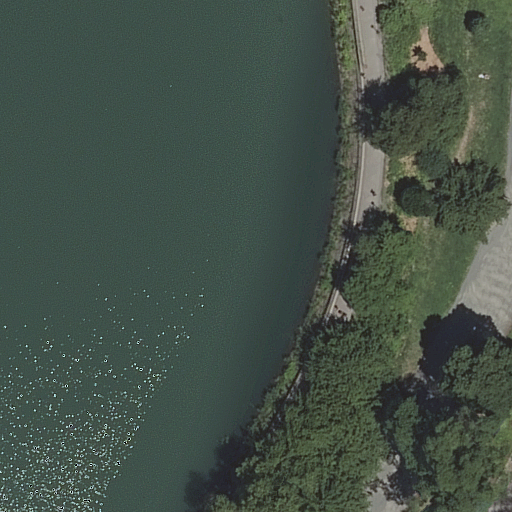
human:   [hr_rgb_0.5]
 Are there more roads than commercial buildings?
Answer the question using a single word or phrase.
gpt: yes

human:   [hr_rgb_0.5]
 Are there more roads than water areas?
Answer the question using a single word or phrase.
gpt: yes

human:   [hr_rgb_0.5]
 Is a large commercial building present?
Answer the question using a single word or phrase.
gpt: no

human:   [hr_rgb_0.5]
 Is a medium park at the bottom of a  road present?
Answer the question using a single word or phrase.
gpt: no

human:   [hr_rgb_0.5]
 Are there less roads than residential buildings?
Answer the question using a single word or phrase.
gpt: no

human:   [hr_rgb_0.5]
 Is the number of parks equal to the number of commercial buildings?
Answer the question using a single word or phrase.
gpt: no

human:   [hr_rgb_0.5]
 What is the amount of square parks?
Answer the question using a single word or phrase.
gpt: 0

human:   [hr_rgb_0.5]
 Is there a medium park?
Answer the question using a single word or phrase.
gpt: no

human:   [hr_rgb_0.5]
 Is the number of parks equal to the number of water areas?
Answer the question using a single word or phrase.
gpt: yes

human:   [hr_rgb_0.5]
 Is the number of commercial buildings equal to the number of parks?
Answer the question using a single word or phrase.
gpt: no

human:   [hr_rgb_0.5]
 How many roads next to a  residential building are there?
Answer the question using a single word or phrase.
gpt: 0

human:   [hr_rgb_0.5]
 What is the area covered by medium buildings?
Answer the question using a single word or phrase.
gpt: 0m2

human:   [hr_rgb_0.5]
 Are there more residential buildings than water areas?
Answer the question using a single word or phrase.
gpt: no

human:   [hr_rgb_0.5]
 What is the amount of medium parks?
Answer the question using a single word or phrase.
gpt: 0

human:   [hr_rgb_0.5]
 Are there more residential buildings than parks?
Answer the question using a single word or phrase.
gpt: no

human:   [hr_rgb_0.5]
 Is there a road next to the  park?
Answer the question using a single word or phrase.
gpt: yes

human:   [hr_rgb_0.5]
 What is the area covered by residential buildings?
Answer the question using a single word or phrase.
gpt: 0m2

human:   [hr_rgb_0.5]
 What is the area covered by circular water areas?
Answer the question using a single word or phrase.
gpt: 0m2

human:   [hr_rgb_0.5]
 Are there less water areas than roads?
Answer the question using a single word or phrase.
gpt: yes

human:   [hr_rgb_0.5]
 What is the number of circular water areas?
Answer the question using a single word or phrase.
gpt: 0

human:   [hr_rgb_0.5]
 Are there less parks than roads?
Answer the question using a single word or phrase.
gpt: yes

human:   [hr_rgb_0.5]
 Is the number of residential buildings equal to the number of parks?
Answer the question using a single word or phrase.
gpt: no

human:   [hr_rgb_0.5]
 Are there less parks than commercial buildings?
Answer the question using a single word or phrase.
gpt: no

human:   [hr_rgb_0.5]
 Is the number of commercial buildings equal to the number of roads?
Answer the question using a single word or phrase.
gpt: no

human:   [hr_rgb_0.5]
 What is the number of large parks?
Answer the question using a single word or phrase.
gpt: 1

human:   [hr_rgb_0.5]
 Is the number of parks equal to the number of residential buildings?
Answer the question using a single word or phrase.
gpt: no

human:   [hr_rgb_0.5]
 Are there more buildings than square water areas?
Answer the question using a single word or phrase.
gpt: no

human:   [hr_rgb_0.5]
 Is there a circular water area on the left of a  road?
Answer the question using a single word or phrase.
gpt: no

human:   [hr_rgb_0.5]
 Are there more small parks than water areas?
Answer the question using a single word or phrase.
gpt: no

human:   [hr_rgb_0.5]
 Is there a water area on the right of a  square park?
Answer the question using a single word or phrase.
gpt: no

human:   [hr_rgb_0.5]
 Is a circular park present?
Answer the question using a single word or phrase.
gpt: no

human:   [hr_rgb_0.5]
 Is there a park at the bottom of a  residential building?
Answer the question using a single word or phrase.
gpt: no

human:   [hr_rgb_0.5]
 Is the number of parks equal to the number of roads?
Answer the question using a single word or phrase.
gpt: no

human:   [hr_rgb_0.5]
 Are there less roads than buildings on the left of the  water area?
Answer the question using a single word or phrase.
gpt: no

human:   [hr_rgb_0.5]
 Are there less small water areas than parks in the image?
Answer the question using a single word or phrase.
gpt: yes

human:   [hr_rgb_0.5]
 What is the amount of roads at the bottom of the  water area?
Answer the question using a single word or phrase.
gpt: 1